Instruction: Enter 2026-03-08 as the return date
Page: home
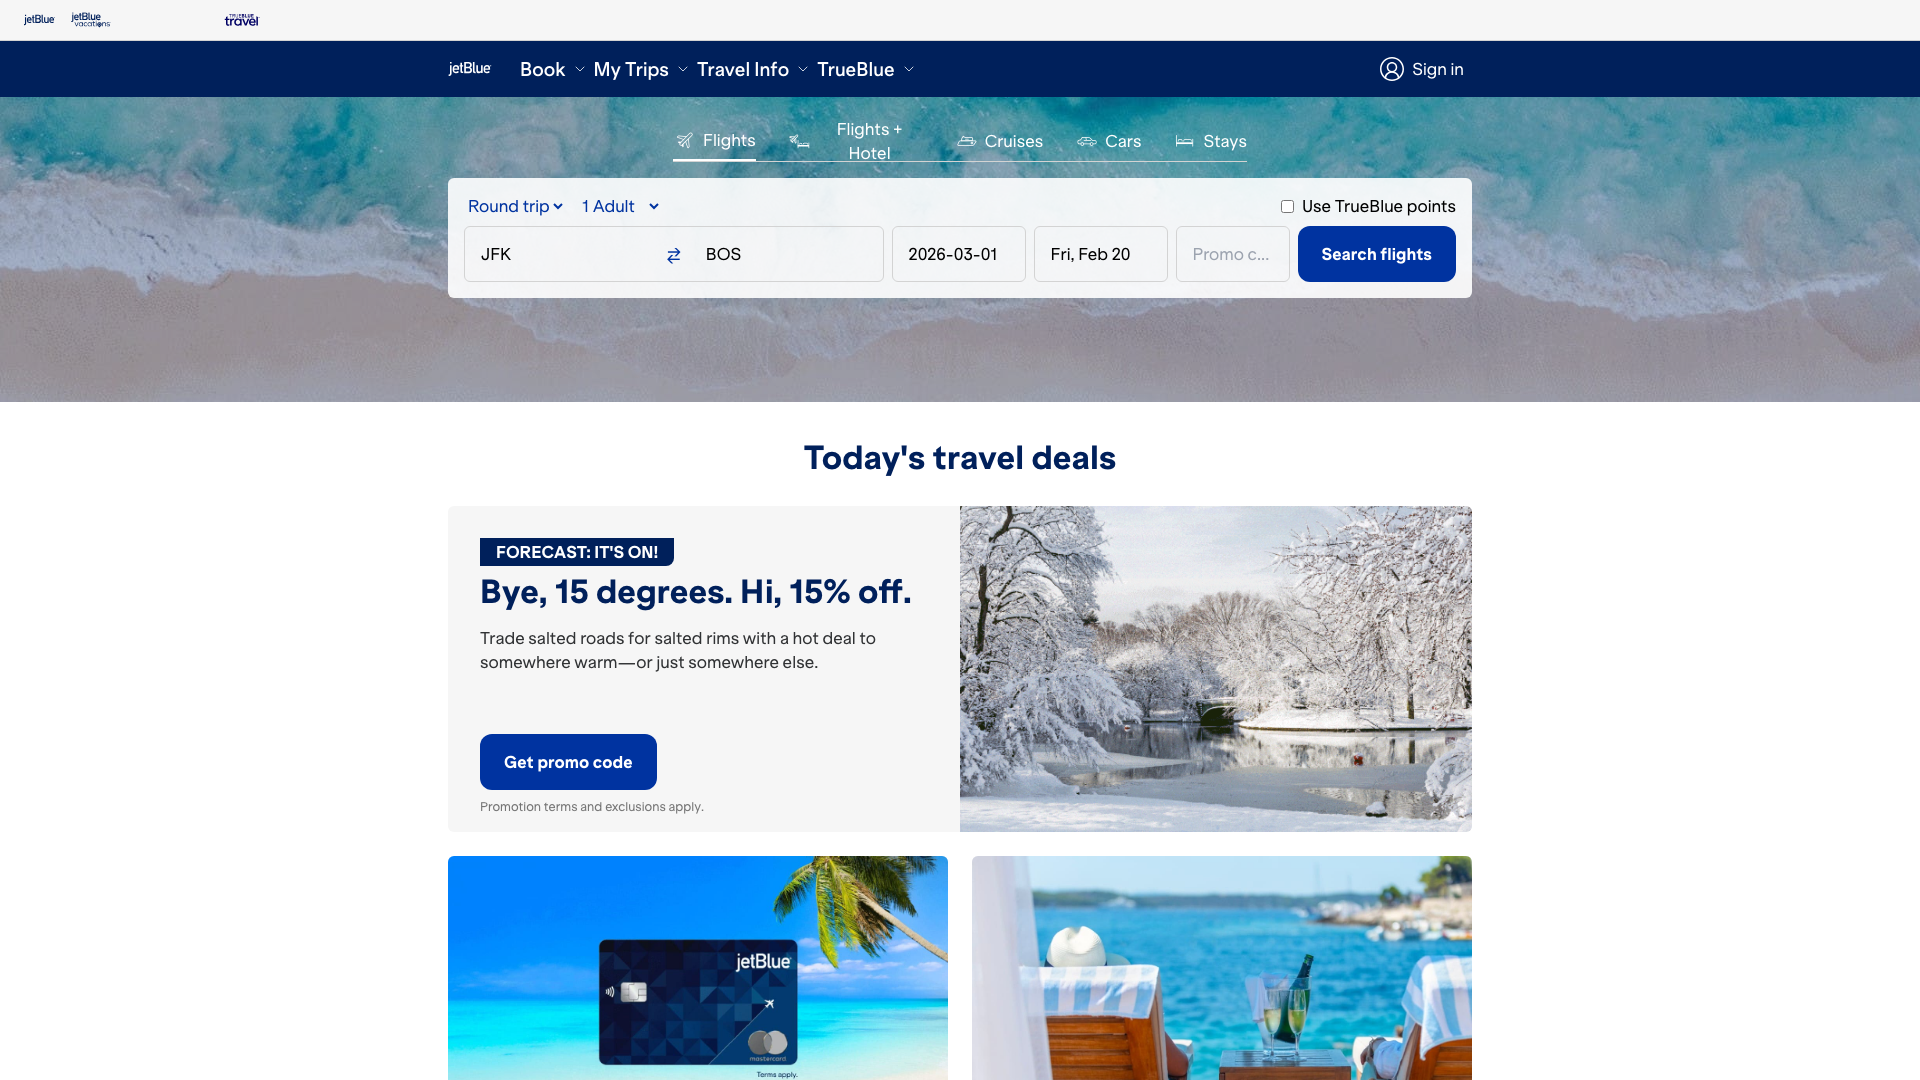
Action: type